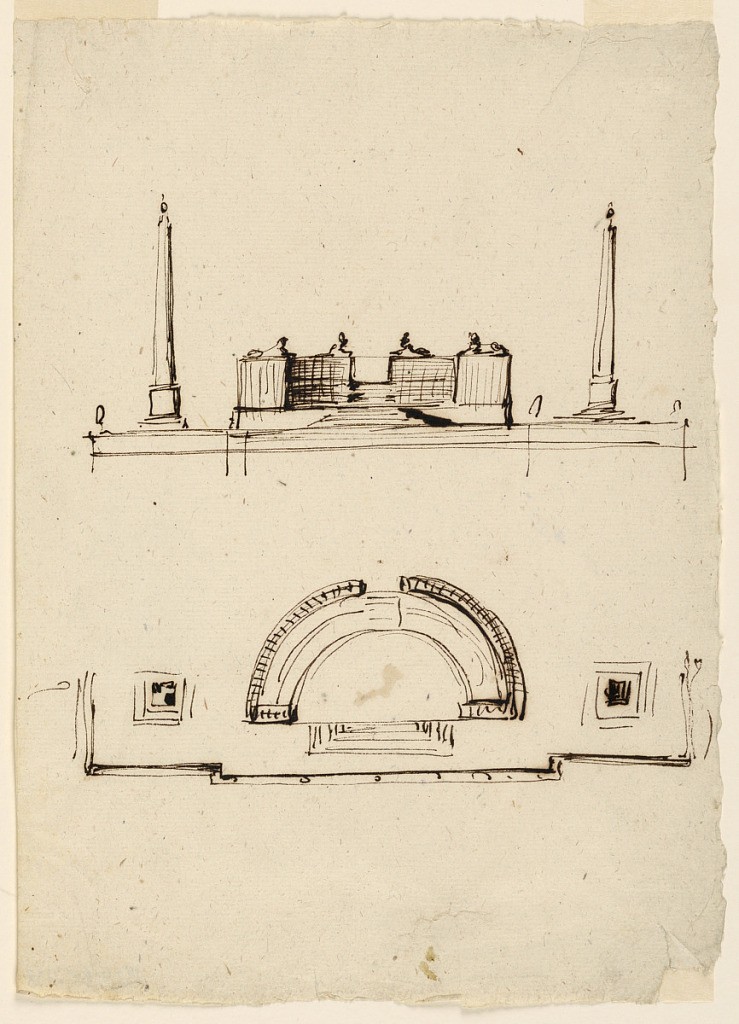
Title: Ornament
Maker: Giuseppe Barberi, Italian, 1746–1809
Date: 1750–1775
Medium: Pen and brown ink, brush and brown wash on off-white laid paper
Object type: Drawing
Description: Elevation above, plan below. The legs of a table are indicated in the elevation. AN exedra with four crouching sphinxes is flanked by two obelisks.